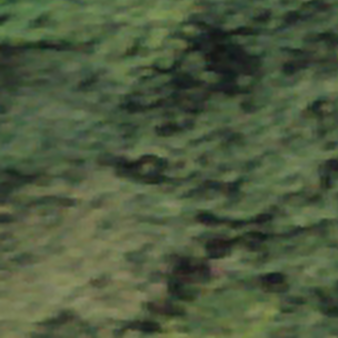
Label: other